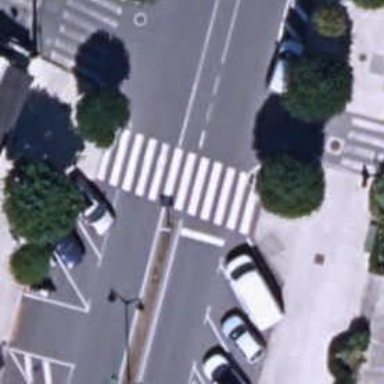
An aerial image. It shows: Uncontrolled zebra crossing on the road.